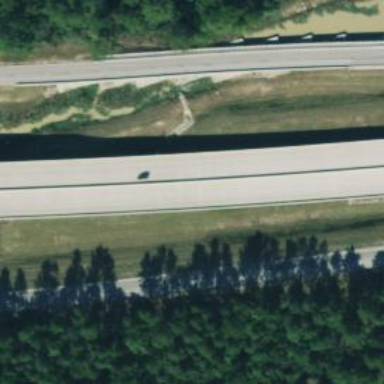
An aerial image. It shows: Bridge over motorway.